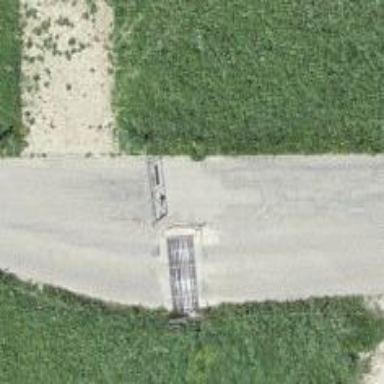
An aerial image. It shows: Cattle grid.